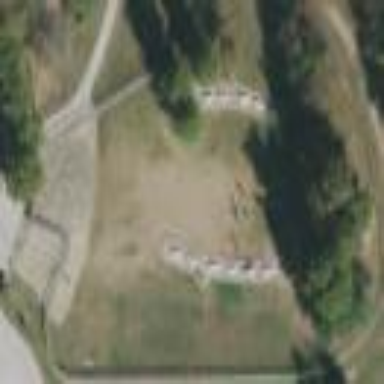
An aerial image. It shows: Fenced dog park area for leisure land.